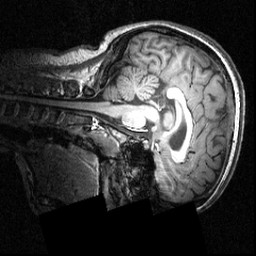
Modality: T1w
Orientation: sagittal
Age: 20
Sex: female
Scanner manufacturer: siemens
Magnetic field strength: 3.951 T
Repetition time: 1.5 s
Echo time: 0.00335 s